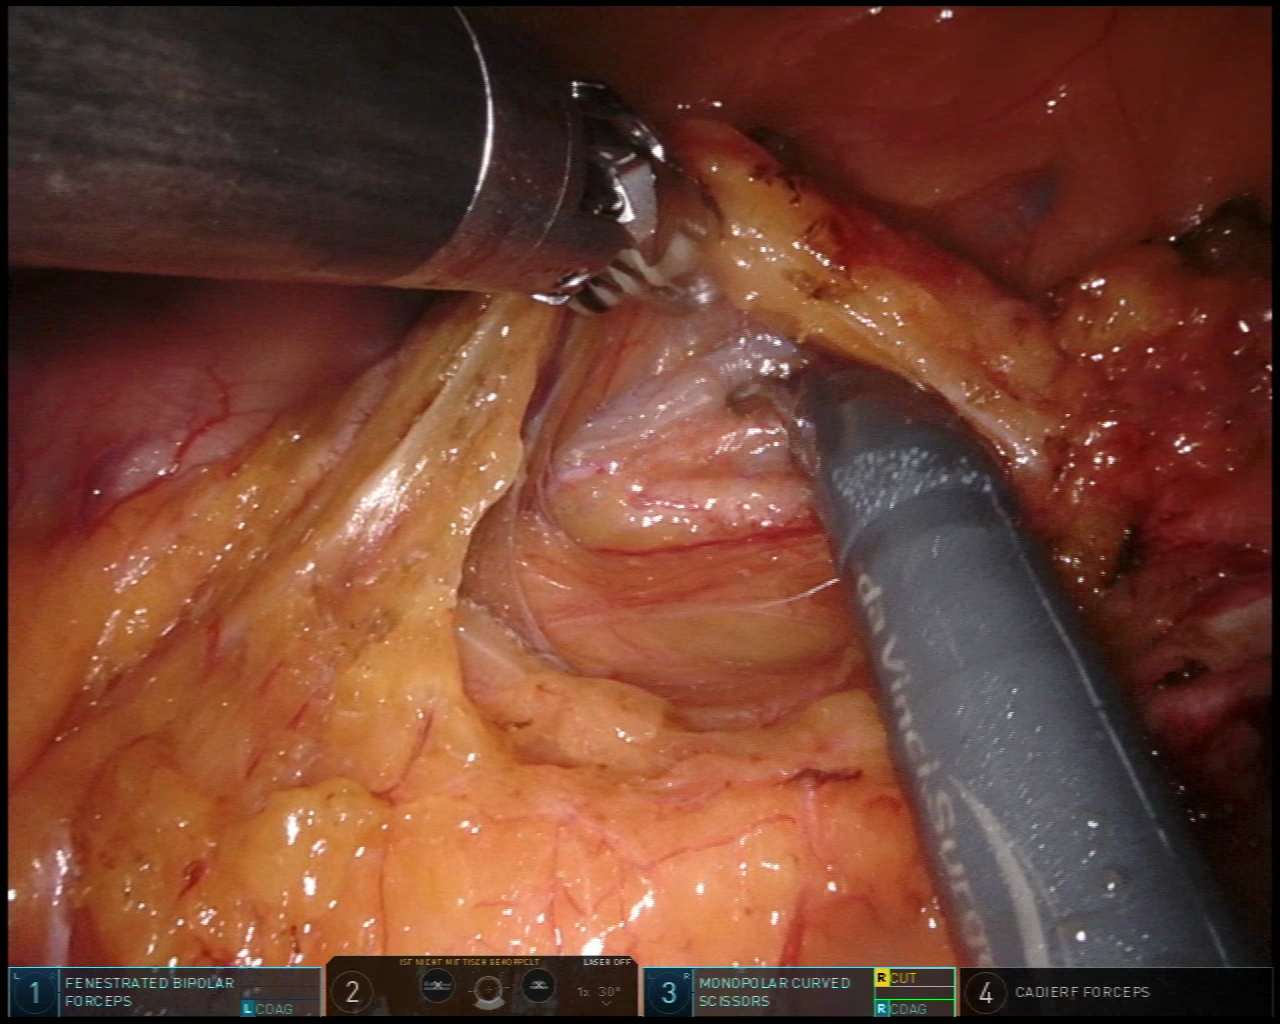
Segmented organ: ureter
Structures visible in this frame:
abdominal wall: no
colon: no
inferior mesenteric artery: no
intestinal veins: no
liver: no
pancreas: no
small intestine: no
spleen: no
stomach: no
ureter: yes
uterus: no
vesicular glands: no